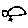
Label: bird